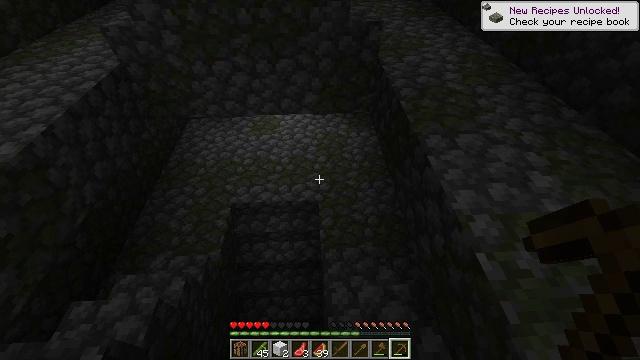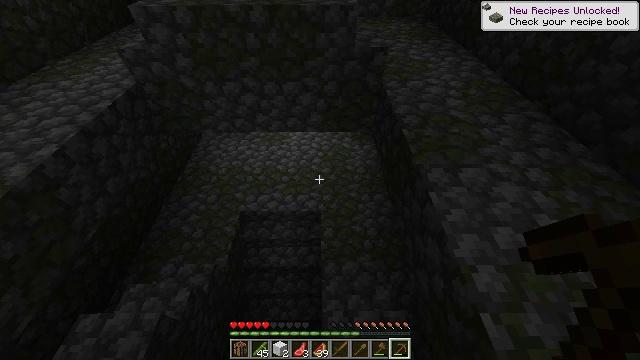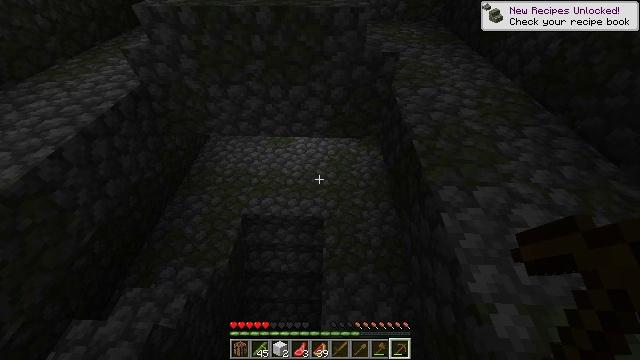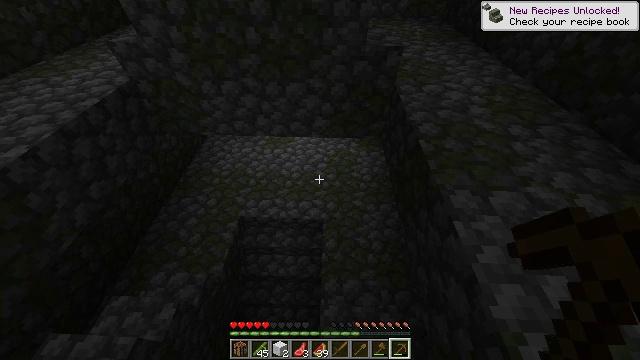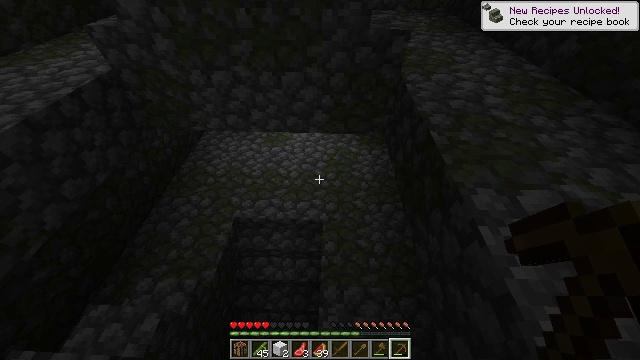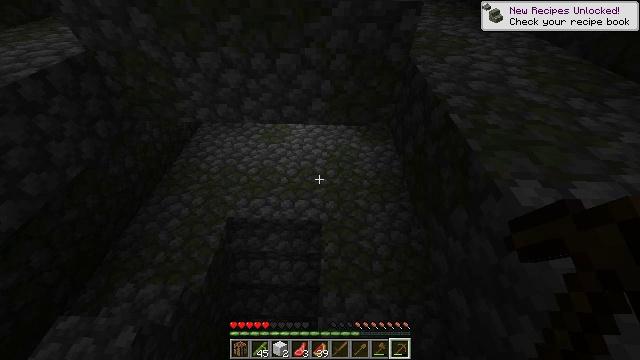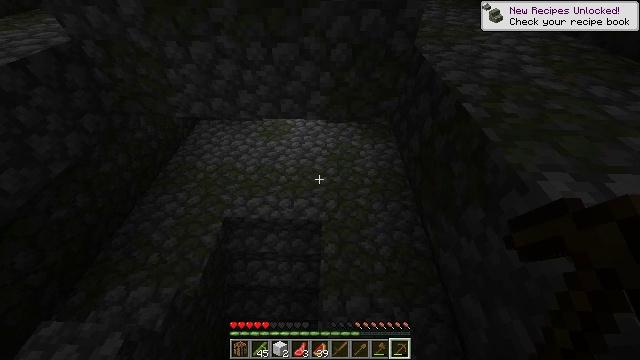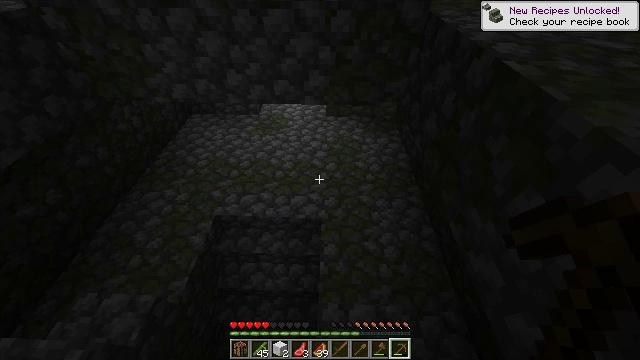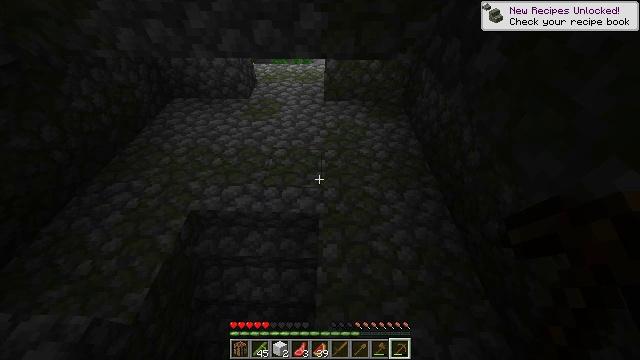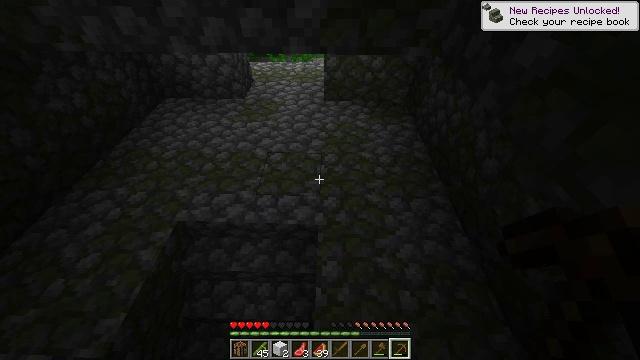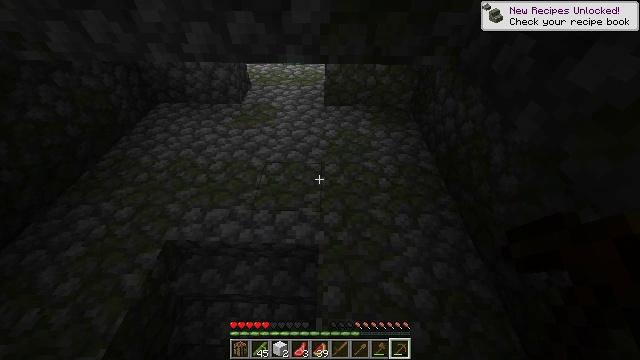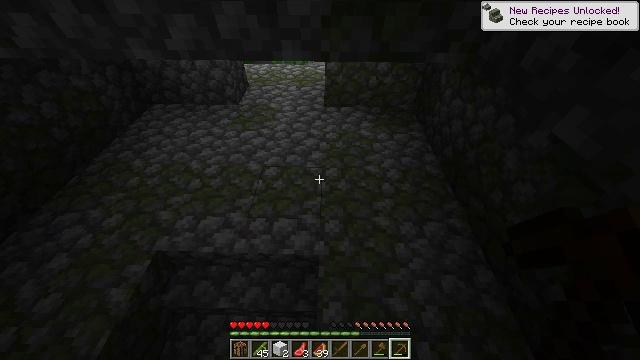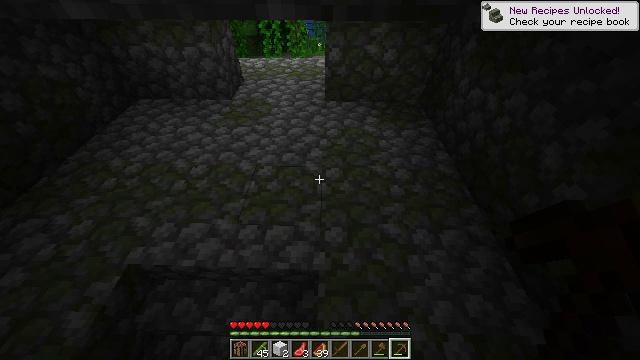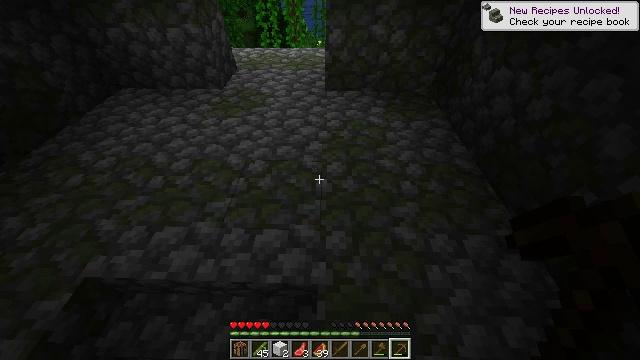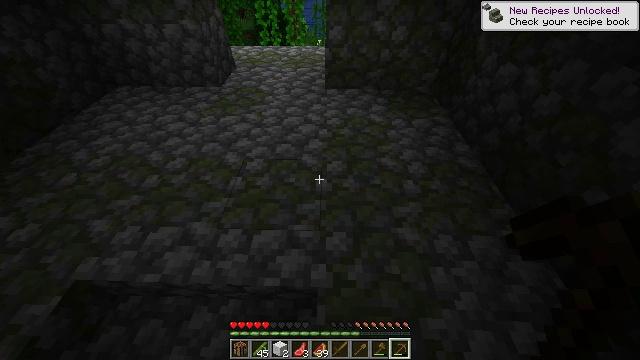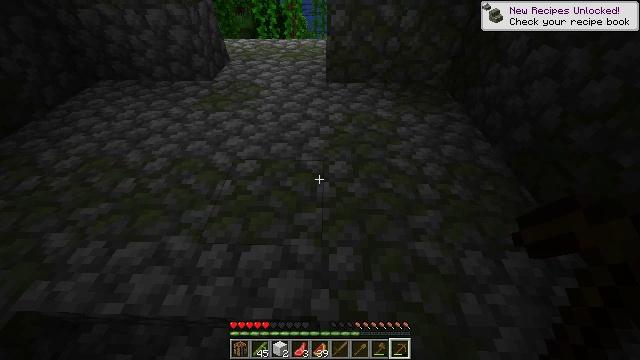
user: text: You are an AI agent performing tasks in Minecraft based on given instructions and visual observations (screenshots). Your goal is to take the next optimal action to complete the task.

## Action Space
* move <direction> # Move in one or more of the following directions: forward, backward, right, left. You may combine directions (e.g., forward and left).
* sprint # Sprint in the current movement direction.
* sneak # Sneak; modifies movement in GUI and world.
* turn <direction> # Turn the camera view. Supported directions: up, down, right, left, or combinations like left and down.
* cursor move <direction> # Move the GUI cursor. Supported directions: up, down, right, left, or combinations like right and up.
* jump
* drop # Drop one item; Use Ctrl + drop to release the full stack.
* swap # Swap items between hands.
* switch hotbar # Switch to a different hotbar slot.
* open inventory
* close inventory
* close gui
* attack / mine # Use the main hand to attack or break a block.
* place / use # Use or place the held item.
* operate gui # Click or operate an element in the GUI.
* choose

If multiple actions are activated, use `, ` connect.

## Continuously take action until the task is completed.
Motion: motion action
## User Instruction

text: Attack the lever to remove it.
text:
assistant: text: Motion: move forward, sprint, turn left
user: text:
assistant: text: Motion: move forward, sprint, turn left
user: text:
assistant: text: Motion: move forward
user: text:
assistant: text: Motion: move forward
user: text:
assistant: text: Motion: move forward, sprint
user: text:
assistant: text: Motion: move forward, sprint
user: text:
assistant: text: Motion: move forward, sprint
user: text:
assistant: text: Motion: move forward, sprint
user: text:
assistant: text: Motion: move forward
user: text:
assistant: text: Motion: move forward
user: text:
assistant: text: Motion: move forward
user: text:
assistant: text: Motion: move forward, sprint
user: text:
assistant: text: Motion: move forward, sprint
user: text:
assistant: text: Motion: move forward, sprint
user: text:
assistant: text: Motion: move forward
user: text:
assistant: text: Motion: move forward
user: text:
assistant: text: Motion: move forward
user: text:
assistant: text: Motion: move forward, turn left
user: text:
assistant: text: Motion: move forward and move right, turn left
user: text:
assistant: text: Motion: move forward and move right, turn left
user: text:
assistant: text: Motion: move forward and move right, turn left and down
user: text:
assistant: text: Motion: move forward and move right, turn left and up
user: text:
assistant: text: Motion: move right, turn left and up
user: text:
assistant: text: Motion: turn left and up
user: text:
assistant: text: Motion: turn left
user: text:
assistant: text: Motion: no_op
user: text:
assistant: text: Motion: no_op
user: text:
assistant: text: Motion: no_op
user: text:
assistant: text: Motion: no_op
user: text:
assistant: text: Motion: no_op